Question: Iam using jquery knob in my website. it works fine in mozilla ,crome and safari. but not working in ie8. This is my ie result :(.
'''
<script type="text/javascript">
$(function(){
$(".dial").knob({
readOnly: true,
fgColor: "#00ABC6",
bgColor: "#666666",
thickness: 0.25,
width:50,
height:50,
});
});
</script>
'''
Thanks.
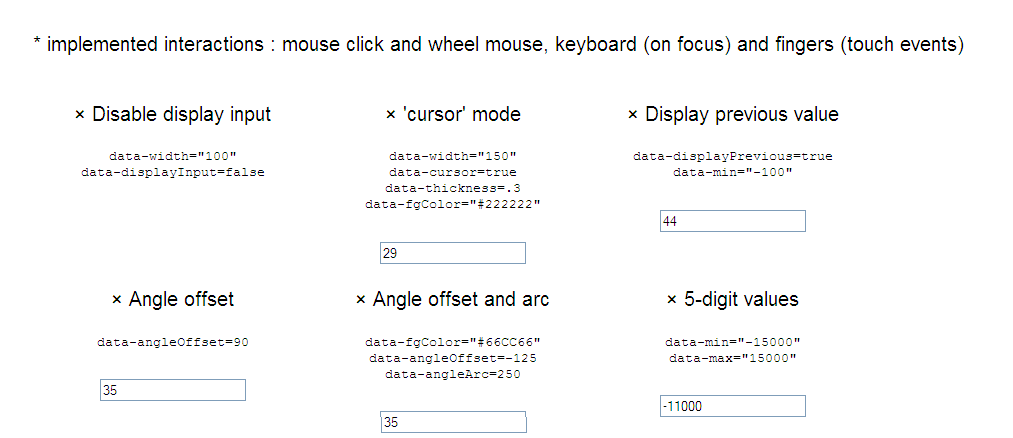
Answer: jQuery Knob uses canvas and Internet explorer 8 does not support the canvas element.
<URL>.
You could try adding a polyfill for IE8, <URL> . But I don't know if any of them is compatible with jQuery knob.
<URL>